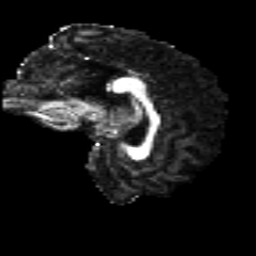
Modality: FA
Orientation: sagittal
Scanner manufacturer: siemens
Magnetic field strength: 3 T
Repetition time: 4.16 s
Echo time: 0.0806 s